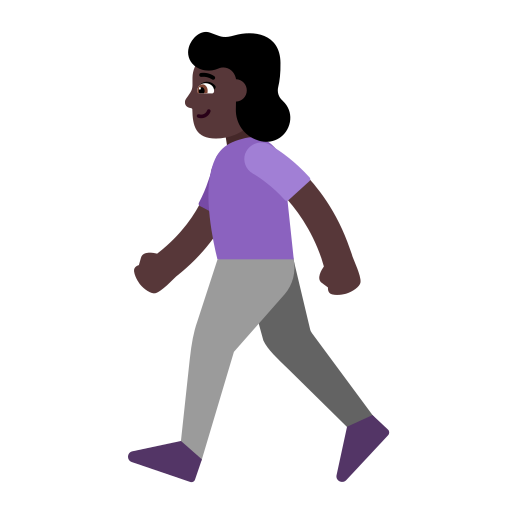
woman walking flat dark